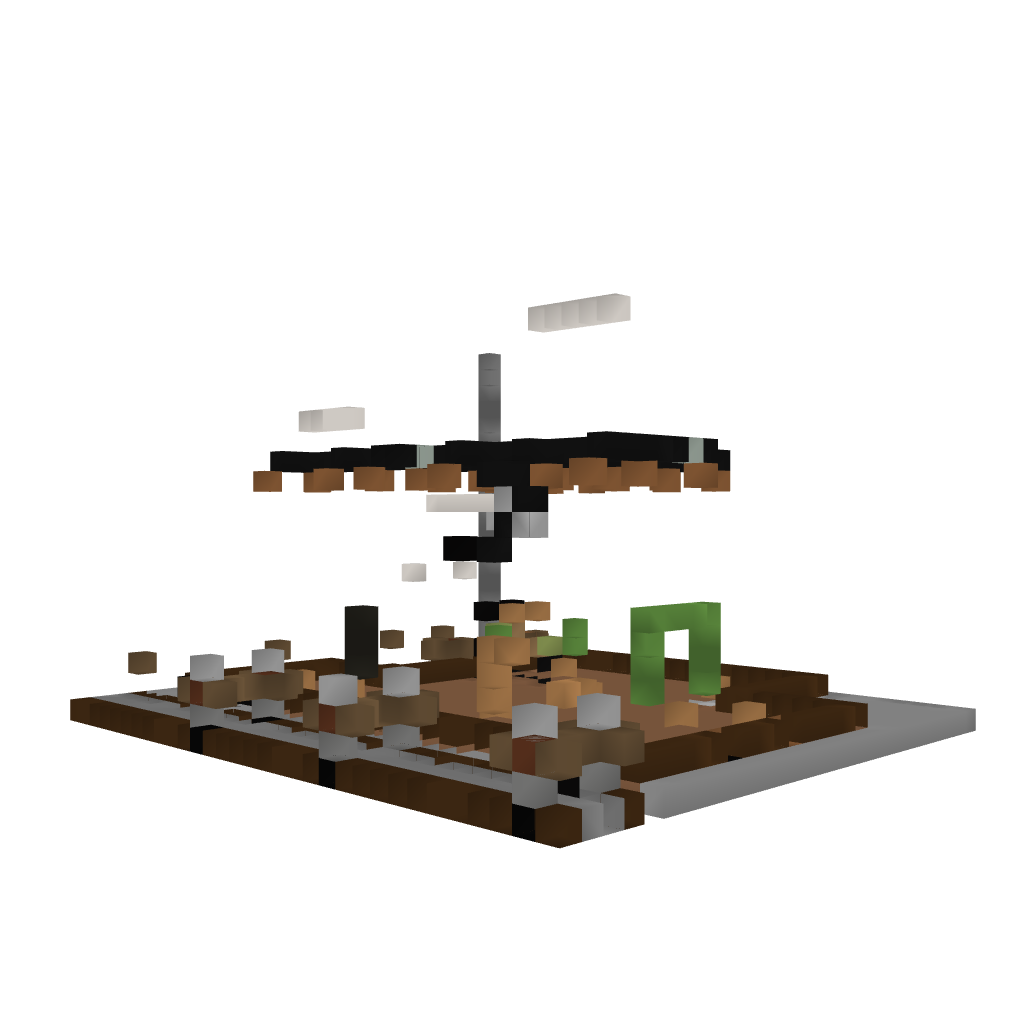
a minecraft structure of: electric_ice's quartz hoiuse